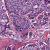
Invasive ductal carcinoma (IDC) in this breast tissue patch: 0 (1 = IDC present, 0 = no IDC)